Field crop: maize
Growth stage: 1
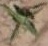
Species: atriplex